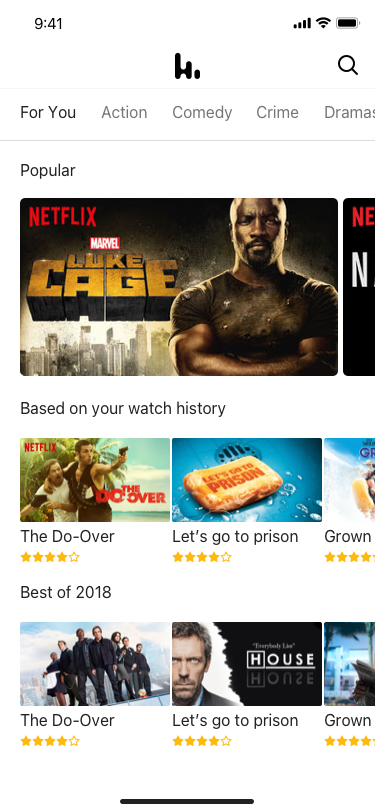
Text in this UI design:
Best of 2018
Grown Ups
Let’s go to prison
The Do-Over
Based on your watch history
Popular
For You
Action
Comedy
Crime
Dramas